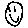
Label: smiley face